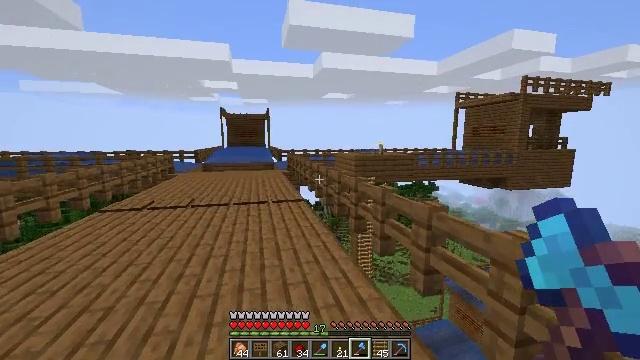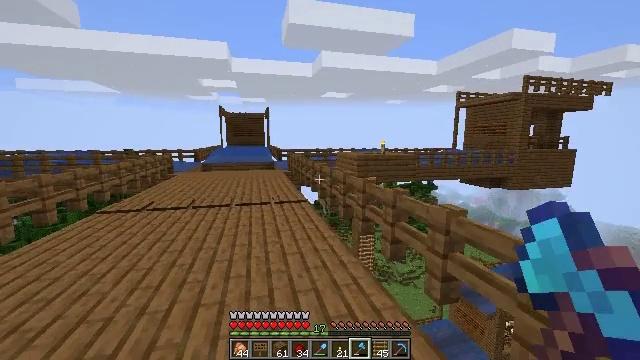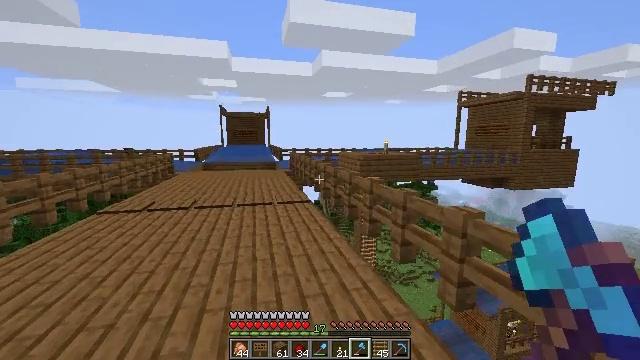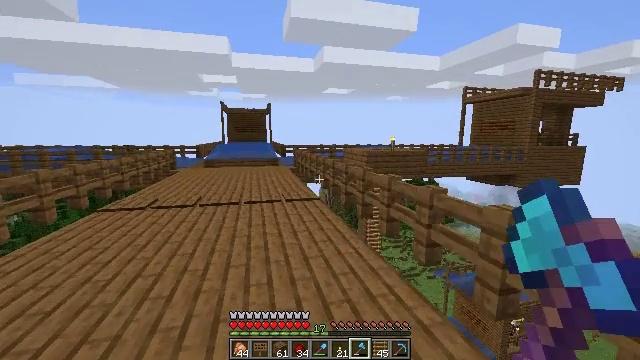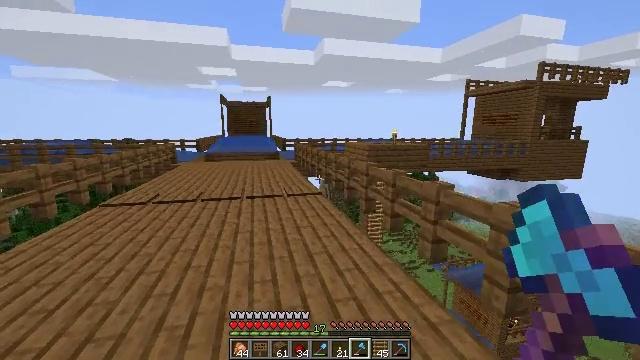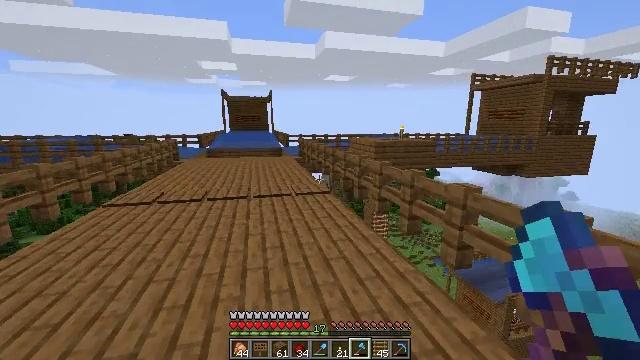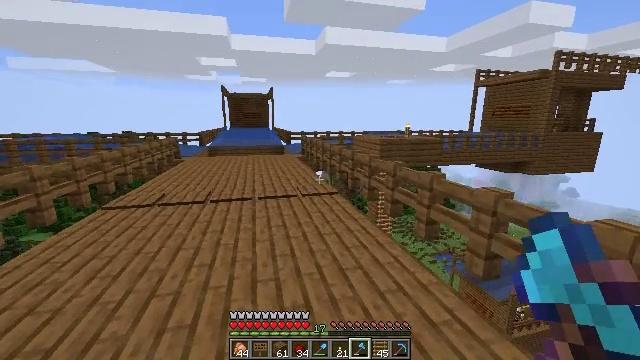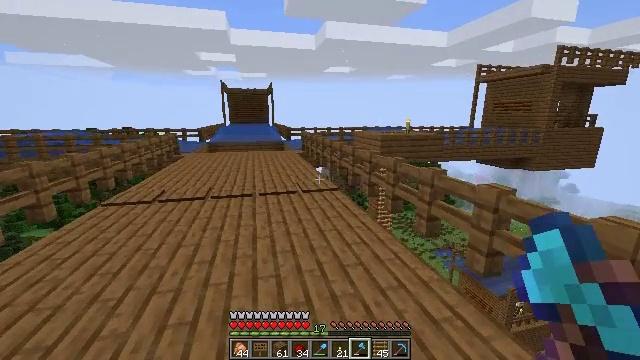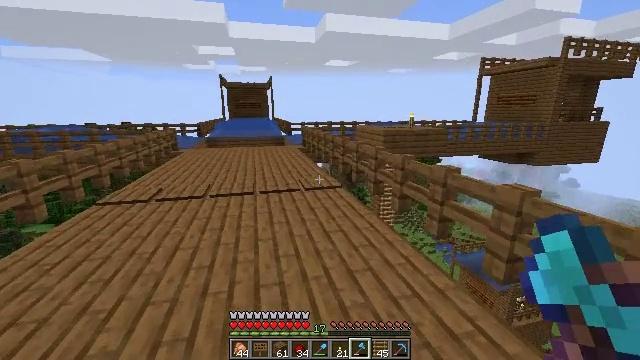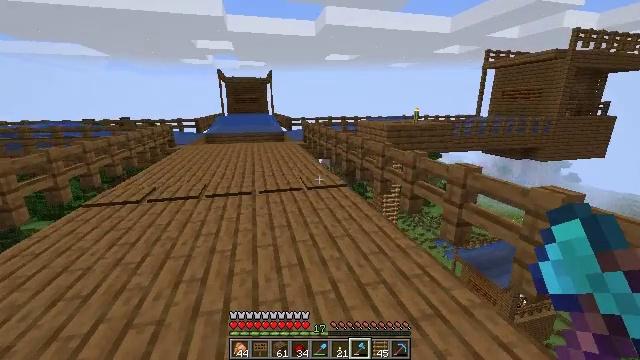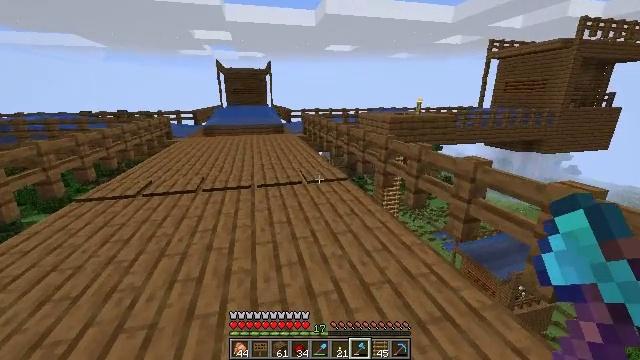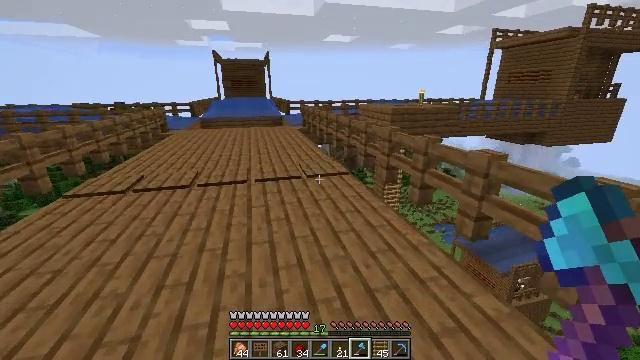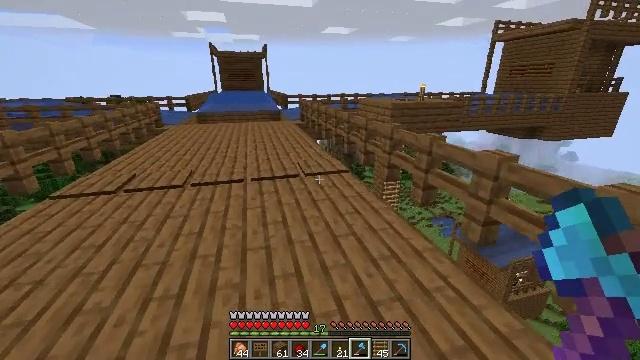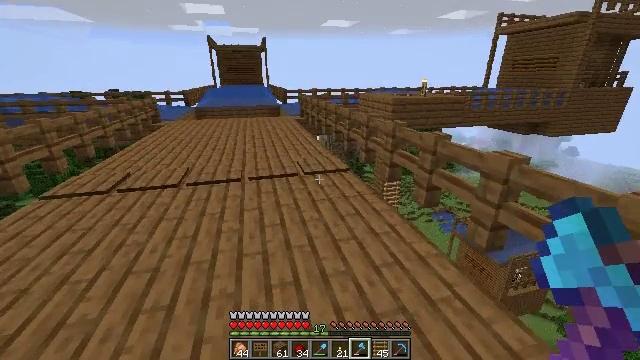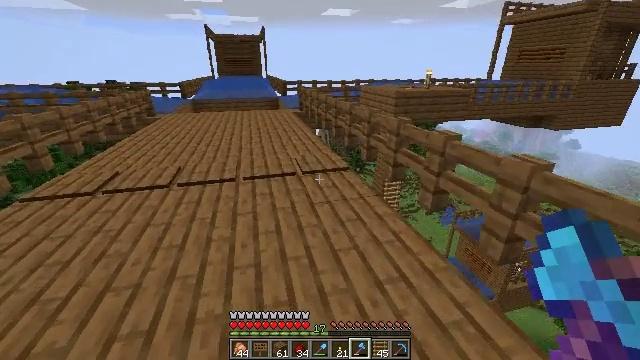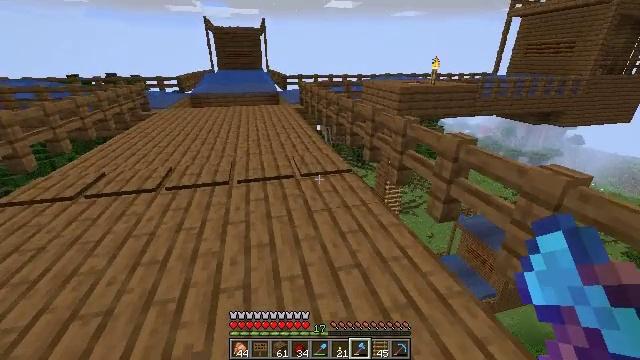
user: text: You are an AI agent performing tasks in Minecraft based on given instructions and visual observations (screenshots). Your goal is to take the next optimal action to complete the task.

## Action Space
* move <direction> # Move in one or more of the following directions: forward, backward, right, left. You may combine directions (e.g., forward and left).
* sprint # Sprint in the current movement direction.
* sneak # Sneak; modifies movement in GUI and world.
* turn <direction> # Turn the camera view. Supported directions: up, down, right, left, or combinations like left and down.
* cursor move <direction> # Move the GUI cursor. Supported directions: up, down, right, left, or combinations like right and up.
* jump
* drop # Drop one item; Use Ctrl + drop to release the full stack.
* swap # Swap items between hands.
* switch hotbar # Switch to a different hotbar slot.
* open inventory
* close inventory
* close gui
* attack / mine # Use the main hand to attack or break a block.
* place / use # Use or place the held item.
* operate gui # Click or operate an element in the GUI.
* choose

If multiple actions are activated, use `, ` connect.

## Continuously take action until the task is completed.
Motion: motion action
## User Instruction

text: Collect the spruce pressure plate by mining it.
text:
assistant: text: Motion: move forward and move left
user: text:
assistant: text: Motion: move forward and move left
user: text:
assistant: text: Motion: move forward and move left
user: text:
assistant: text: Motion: move forward and move left, turn down
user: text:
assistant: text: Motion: move forward and move left
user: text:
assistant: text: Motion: move forward
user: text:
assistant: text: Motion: move forward
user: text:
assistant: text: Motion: move forward, turn down
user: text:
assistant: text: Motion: move forward, turn down
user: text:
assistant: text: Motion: move forward, turn down
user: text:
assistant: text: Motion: move forward, turn down
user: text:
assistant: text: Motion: move forward, turn down
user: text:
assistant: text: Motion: move forward, turn down
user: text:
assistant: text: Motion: move forward, turn down
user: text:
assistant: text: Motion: move forward, turn down
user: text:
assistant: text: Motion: move forward
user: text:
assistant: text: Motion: move forward
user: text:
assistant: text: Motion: move forward
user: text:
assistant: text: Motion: move forward
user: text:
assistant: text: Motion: move forward
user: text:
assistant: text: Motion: move forward
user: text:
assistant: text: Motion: move forward, turn down
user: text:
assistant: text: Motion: move forward, turn left and down
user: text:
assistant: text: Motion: turn down
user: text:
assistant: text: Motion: no_op
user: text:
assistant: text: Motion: turn down
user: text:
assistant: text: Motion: attack / mine
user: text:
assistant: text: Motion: attack / mine
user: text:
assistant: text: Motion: attack / mine
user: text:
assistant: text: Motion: attack / mine